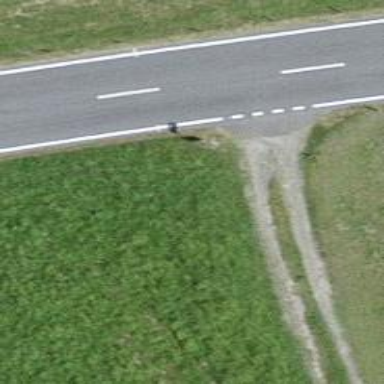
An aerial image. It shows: Bus stop along the road.